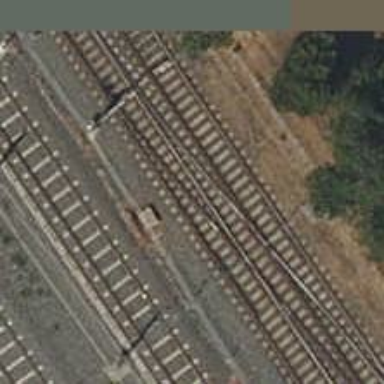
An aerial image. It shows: Electrified contact line.